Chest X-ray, PA view. Patient: 50 years old, sex M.
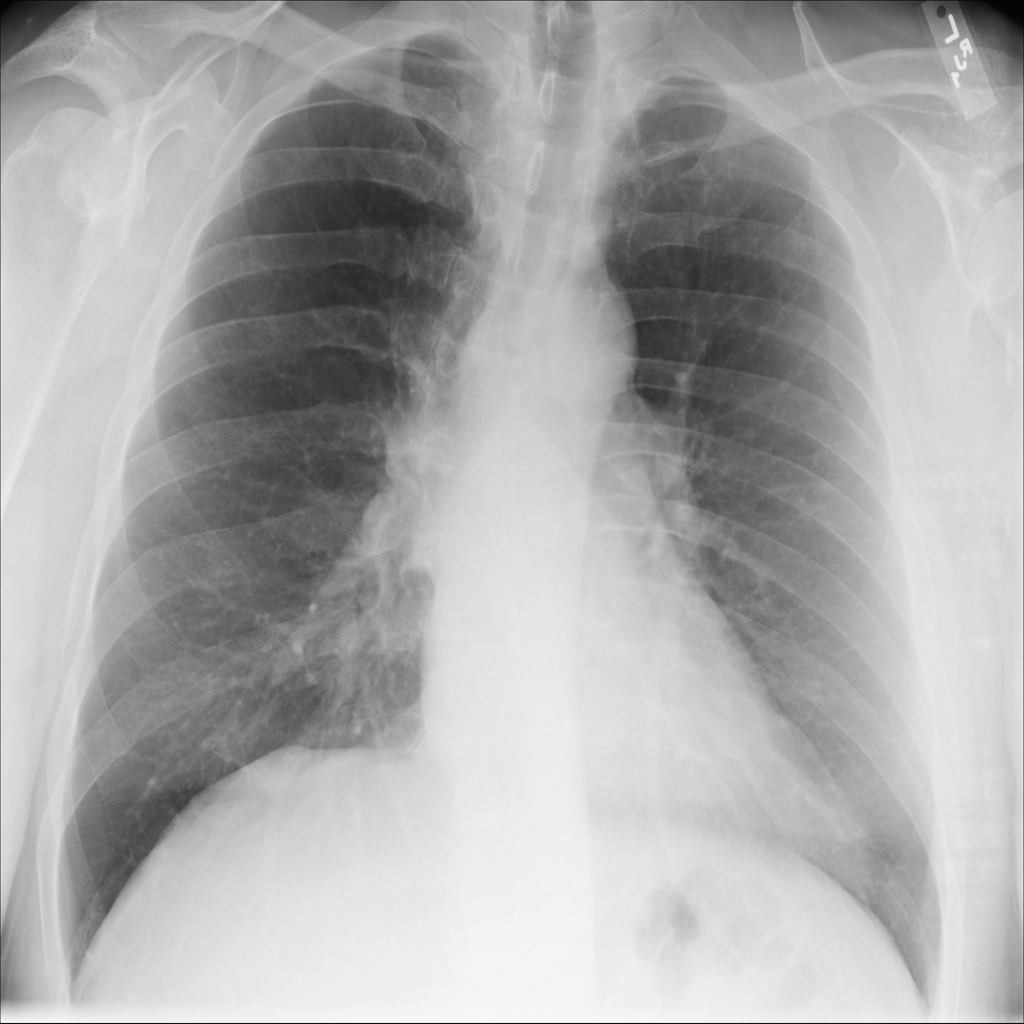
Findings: No Finding